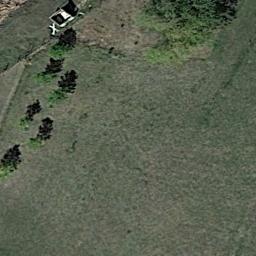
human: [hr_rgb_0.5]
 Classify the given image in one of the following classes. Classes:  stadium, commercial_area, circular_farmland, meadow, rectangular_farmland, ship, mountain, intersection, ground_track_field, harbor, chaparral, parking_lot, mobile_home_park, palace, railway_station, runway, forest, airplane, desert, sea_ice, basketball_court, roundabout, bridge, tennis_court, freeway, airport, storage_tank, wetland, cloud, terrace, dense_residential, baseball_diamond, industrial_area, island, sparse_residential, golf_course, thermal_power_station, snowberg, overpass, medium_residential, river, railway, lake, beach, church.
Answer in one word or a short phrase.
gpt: meadow